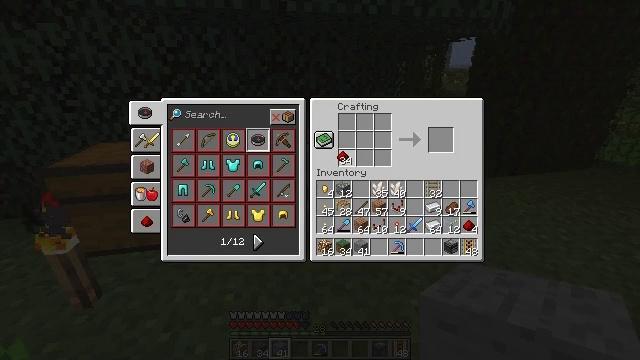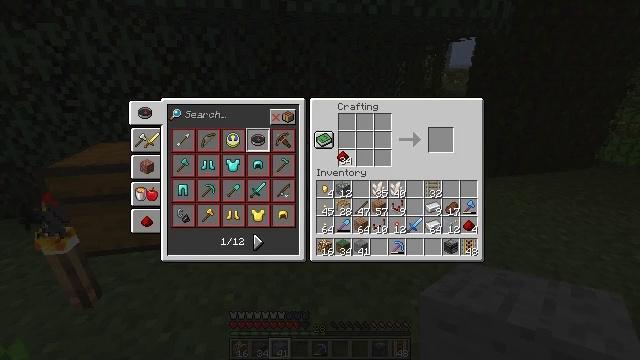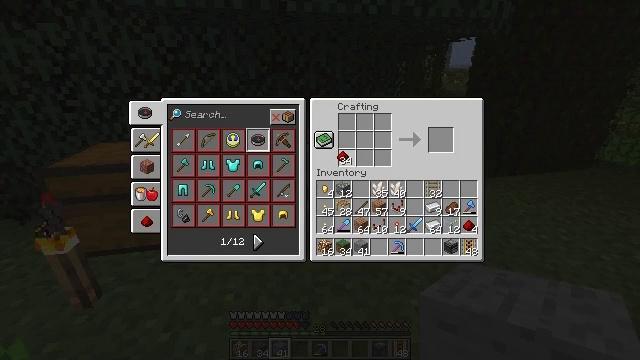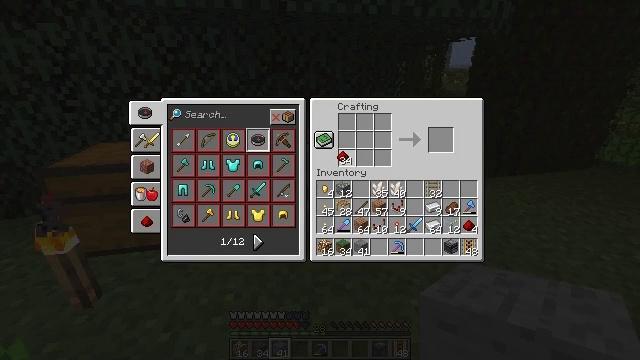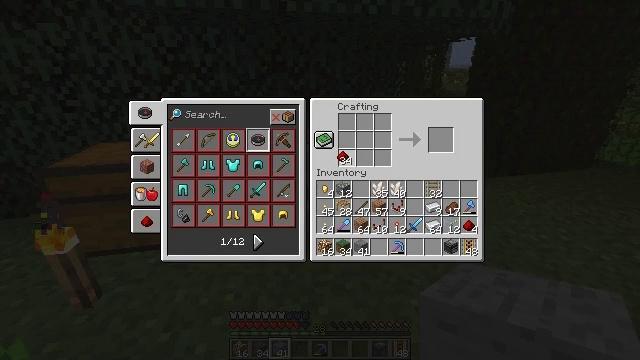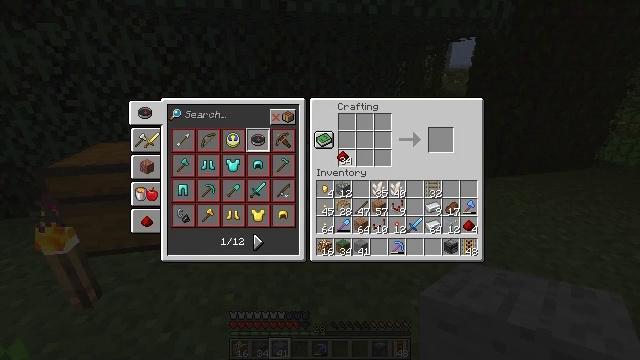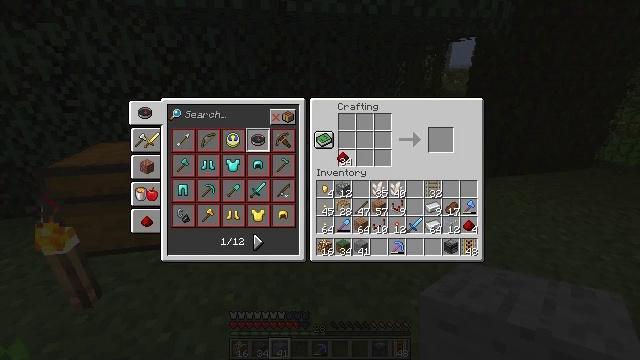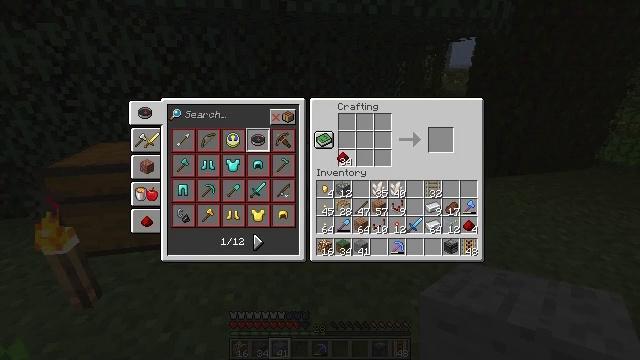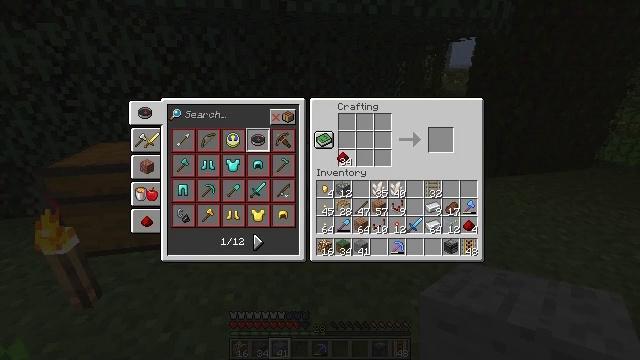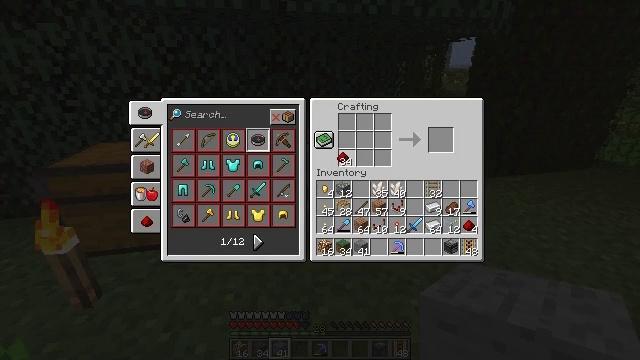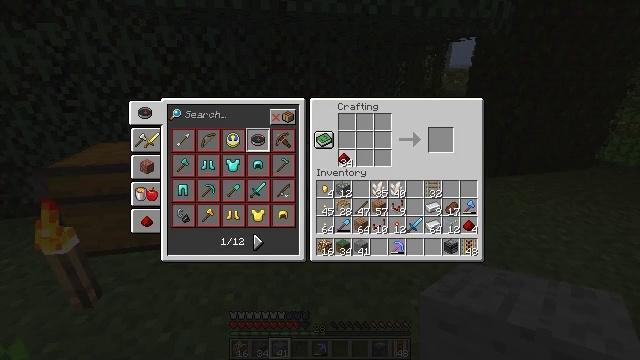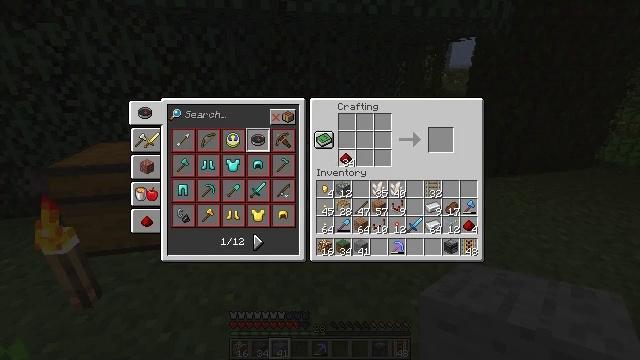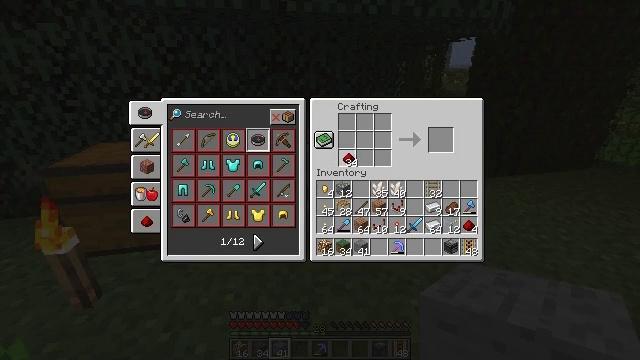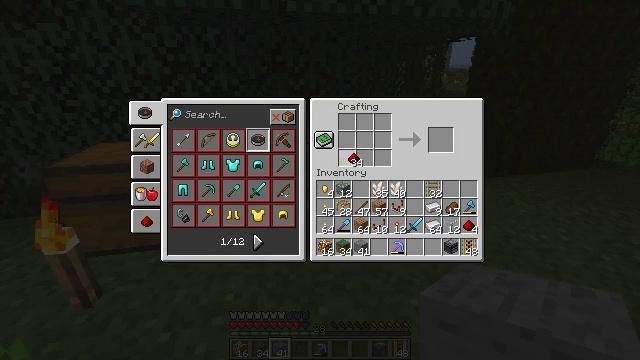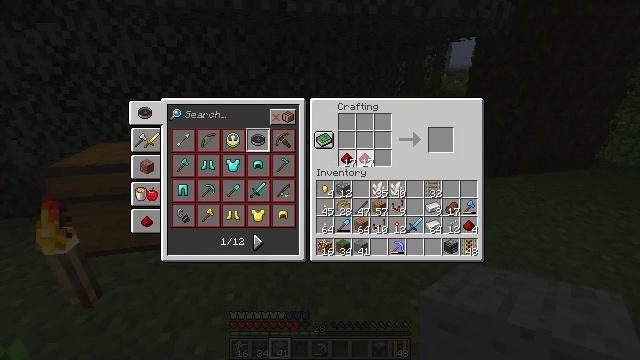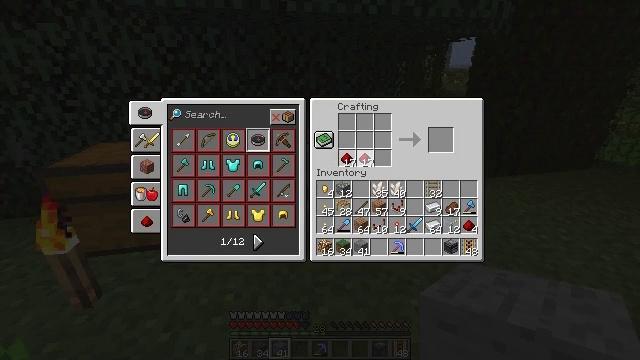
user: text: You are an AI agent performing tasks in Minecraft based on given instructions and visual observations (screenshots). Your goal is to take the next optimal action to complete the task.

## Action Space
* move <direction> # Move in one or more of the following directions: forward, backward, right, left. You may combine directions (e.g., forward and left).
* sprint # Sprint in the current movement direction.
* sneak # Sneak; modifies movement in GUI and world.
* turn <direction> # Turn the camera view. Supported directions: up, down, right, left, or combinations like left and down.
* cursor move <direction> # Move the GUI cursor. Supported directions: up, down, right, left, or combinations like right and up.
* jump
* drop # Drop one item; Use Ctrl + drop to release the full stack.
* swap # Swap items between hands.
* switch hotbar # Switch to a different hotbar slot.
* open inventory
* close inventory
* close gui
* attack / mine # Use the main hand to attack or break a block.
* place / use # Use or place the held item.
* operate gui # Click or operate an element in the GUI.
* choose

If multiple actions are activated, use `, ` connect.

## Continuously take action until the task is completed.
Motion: motion action
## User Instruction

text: Take redstone dust to craft a redstone block.
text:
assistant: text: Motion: sneak
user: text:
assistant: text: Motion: sneak
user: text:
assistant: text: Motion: sneak
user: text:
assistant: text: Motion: sneak
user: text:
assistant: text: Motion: sneak
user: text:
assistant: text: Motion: sneak
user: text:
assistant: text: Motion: sneak
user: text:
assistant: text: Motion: sneak, operate gui
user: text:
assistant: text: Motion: sneak, operate gui
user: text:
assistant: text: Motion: sneak, operate gui
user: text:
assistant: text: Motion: sneak, operate gui
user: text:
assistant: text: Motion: sneak, operate gui
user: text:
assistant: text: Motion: sneak, operate gui
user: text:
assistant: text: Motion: sneak, operate gui
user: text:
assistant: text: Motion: sneak, operate gui
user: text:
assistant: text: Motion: sneak, operate gui
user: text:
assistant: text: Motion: sneak, operate gui
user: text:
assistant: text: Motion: sneak, operate gui
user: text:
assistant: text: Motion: sneak, operate gui
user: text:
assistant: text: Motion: sneak, operate gui
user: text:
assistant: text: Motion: sneak, operate gui
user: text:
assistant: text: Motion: sneak, operate gui
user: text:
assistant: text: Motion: sneak, cursor move up, operate gui
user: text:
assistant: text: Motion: sneak, cursor move up, operate gui
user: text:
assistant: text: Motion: sneak, operate gui
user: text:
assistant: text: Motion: sneak, operate gui
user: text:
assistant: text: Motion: sneak, operate gui
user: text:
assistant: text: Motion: sneak, operate gui
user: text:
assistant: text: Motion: sneak, operate gui
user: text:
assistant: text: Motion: sneak, operate gui